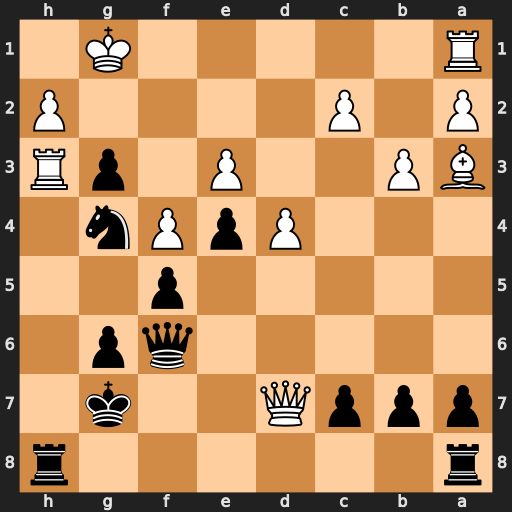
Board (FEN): r6r/pppQ2k1/5qp1/5p2/3PpPn1/BP2P1pR/P1P4P/R5K1
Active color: b
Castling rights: -
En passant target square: -
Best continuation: Qf7 Qxf7+ Kxf7 Rxh8 Rxh8